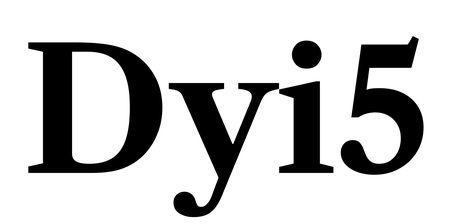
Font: LibreCaslonText_Bold